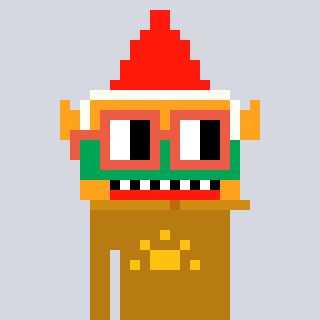
a pixel art character with square orange glasses, a gnome-shaped head and a gold-colored body on a cool background